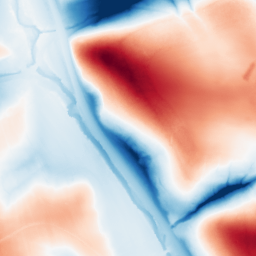
Category: classical
Decomposition family: gaussian_anisotropic
Decomposition parameters: sigma_x: 20
sigma_y: 50
Upsampling method: edge_directed
Upsampling parameters: scale: 4
Upsampling scale: 4